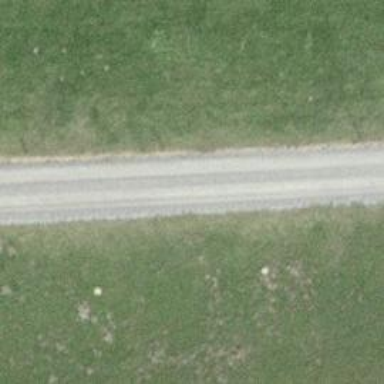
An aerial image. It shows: Track with compacted grade2 surface.